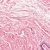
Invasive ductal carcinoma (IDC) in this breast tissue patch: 0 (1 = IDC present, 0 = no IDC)